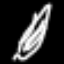
Label: leaf